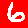
Digit: 6